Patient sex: M
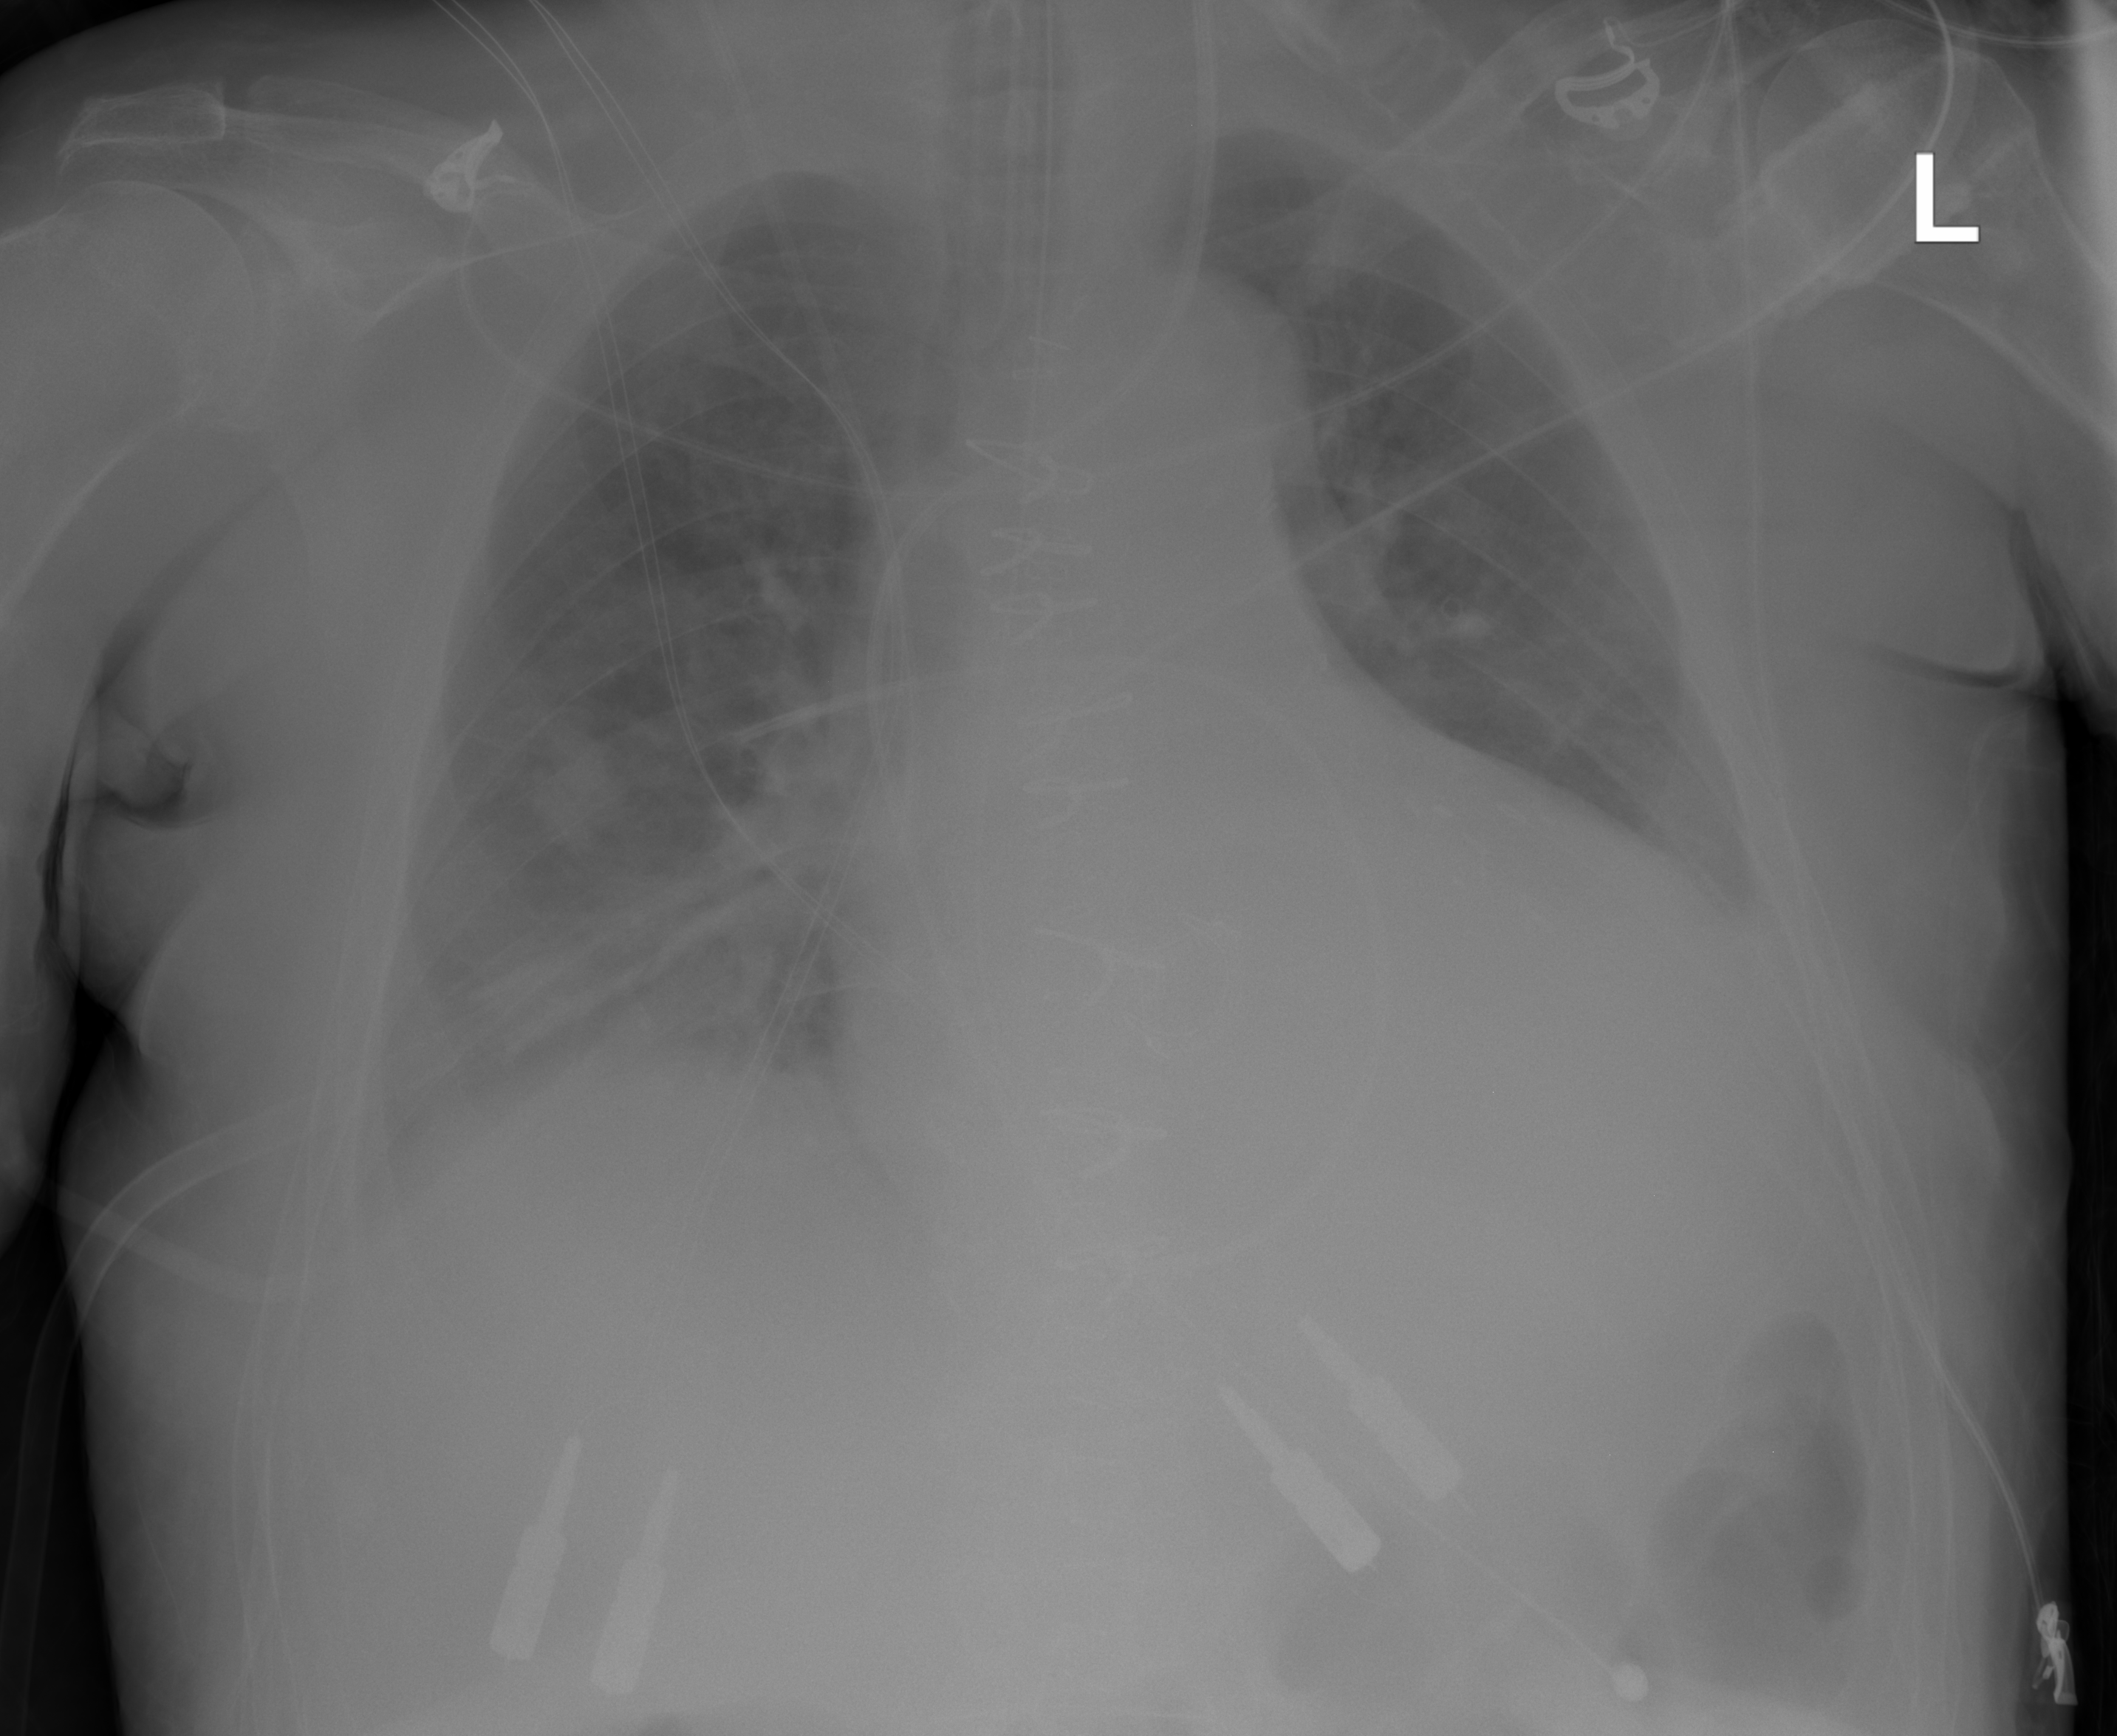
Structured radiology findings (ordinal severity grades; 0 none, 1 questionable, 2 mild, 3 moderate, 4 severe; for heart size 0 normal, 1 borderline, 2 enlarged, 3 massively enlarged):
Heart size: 2
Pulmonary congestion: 0
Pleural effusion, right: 2
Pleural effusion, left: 2
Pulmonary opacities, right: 2
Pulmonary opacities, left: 0
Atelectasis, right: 2
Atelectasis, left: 2